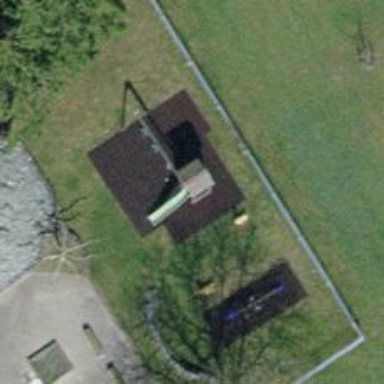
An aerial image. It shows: Playground with slide.